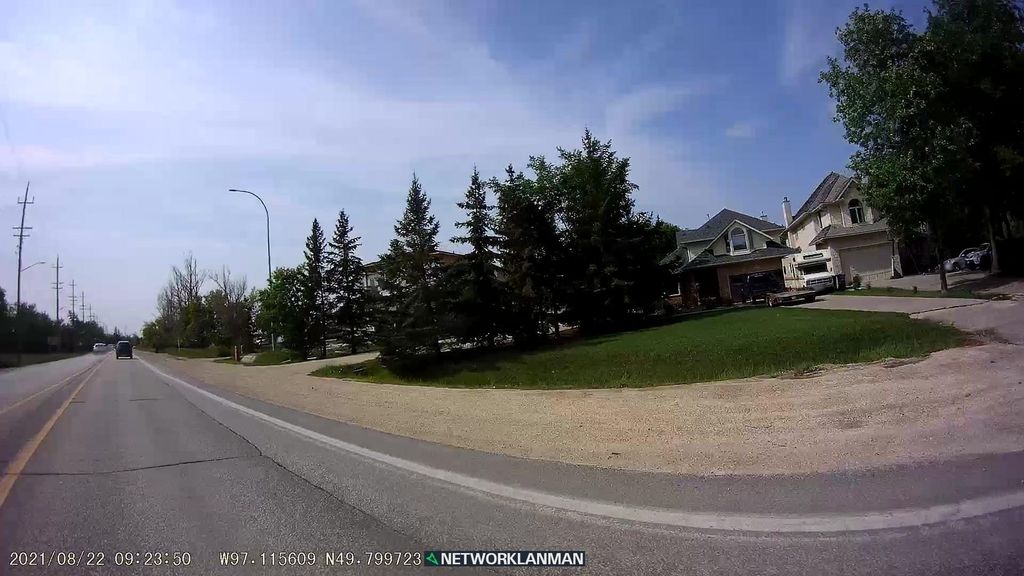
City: winnipeg